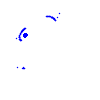
Particle: electron